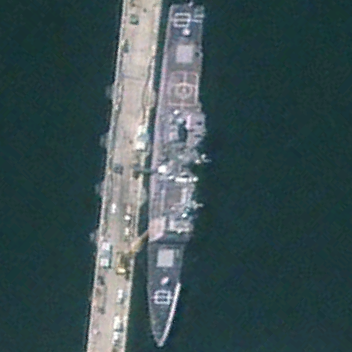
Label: cruiser